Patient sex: M
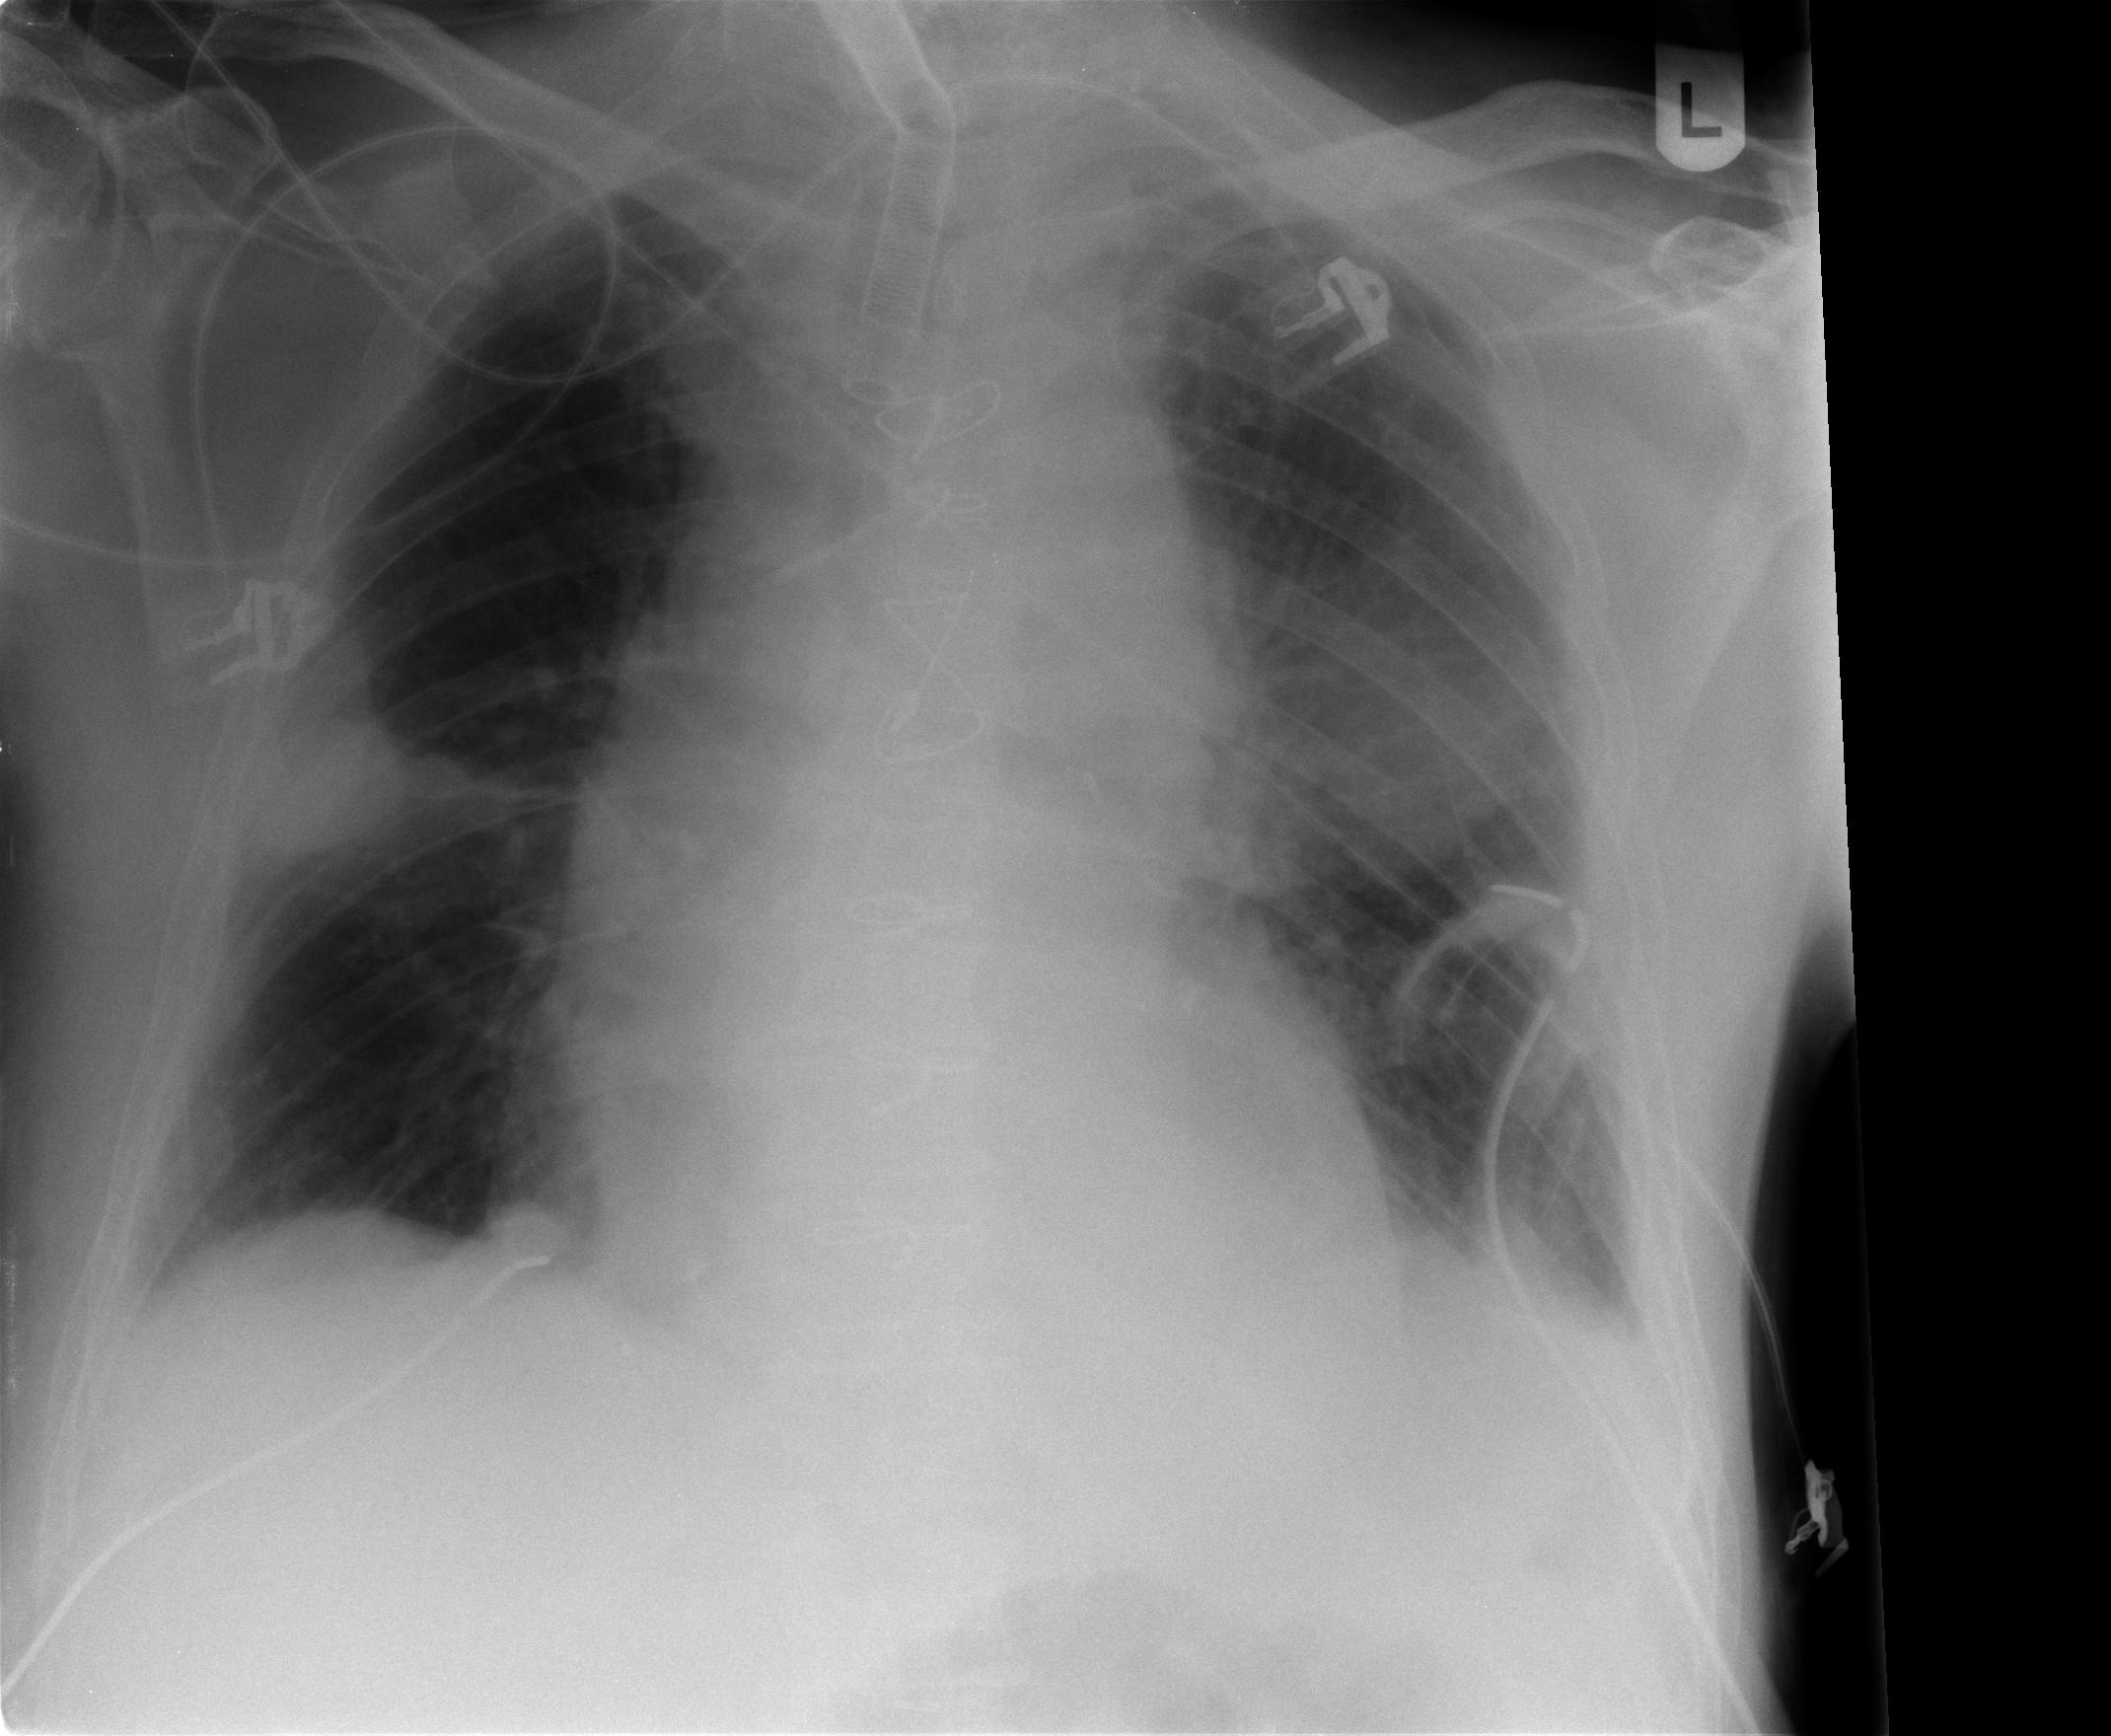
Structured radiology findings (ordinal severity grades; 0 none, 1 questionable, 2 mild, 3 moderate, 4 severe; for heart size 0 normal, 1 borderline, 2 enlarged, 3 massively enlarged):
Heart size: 1
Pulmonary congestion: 1
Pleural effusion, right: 2
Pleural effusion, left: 1
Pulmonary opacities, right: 0
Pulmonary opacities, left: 1
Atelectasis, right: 1
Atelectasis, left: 1